Question: Unsurprisingly I have some links on some html pages. One of them is:
'''
<a href="#">Questo &egrave; un link</a>
'''
I manage their color and related transitions with the following css rules:
'''
a, a:visited {
text-decoration: none;
border-bottom: 1px dotted white;
color: inherit;
/* transitions */
-o-transition:.5s;
-ms-transition:.5s;
-moz-transition:.5s;
-webkit-transition:.5s;
transition:.5s;
}
a:hover {
border-bottom: 1px solid #003366;
color: #003366;
}
'''
Both with the latest Safari and the latest Chrome the accent is not affected by the changing color. See screenshot, the accent should be blue as the other characters.

Is there any fast way to fix this?
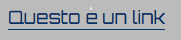
Answer: The font get some glyphes metrics wrong. See:

The font's ascender is 750 but the glyph's one is 904. As it overflows outside the em square the links are not tall enough to contain some glyphes.

Your best move would be to use another (<URL>, as the only fix I can think of has some drawbacks:
'''
a {
display: inline-block; /* so links take line-height as min-height */
line-height: 1.68em; /* make line-height encompass all (one can hope) glyphes */
}
'''
This will prevent line breaks inside of links and increase height of links line boxes. But it solves your problem.